Current action and preconditions to check: path_clear

Your task: For each precondition in the list above, predict whether it will hold at this action.

Consider the current scene as observed from the mobile robot's camera, and analyze the predicted future states of all dynamic agents (e.g., people, animals, vehicles, or any moving entities) within the NEXT SECOND.

IMPORTANT: Only answer "very likely" if you are absolutely certain—based on strong, clear evidence—that a dynamic agent will violate the precondition in the predicted future state. Do NOT answer "very likely" for unlikely, ambiguous, or low-probability risks.

Ask yourself for each precondition: Is there a high probability, with clear and convincing evidence, that the predicted future states of any dynamic agent will interfere with the predicted future state of the currently executing action within the NEXT SECOND, causing that precondition to fail?

Assess the risk level based on these predictions. Use "likely" or "very likely" if motions create a clear risk of interference.

Use "neutral" or "improbable" if agents are nearby but their predicted paths are clearly diverging or non-conflicting.

Failure Risk Categories: "very improbable", "improbable", "neutral", "likely", "very likely"

Answer Format: Output ONLY the probability_of_failure value from these categories: "very improbable", "improbable", "neutral", "likely", "very likely"

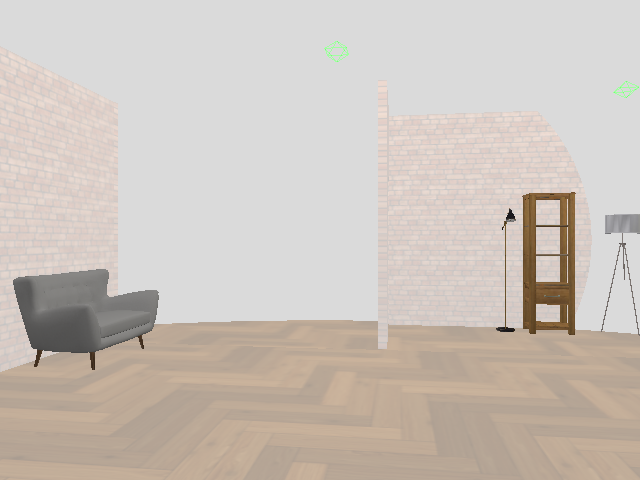

Answer: very improbable